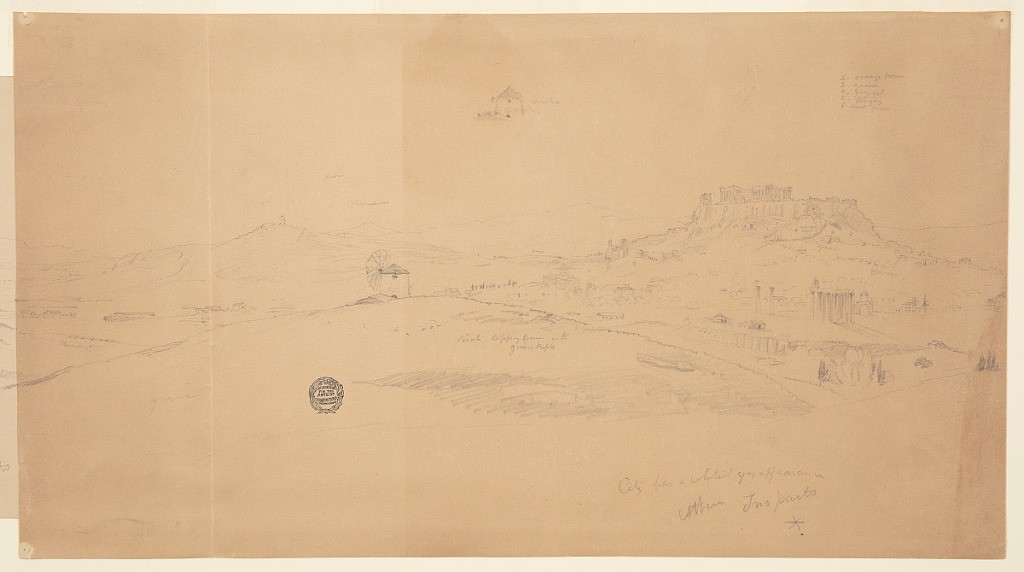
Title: View of Athens, Greece, Part Two
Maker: Frederic Edwin Church, American, 1826–1900
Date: April 1869
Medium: Graphite on light brown wove paper
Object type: Drawing
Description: Landscape and architecture sketch showing the second part of a panoramic view of Athens, Greece, and the Acropolis from the southeast. This description refers to the entire view, comprising two leaves with 1917-4-650-a. In the foreground, a large, cylindrical, stone windmill is perched atop a prominent hill at right. Just beyond it, at far right, the ruinous structures and still-standing columns of the Temple of Olympian Zeus (beside the Arch of Hadrian) are visible beneath the Acropolis, which looms over the scene in the middle distance at upper right. The fragmented Parthenon is clearly distinguishable on top of it and viewed obliquely. At the base of the left slope, the Odeon of Herodes Atticus is shown with its tall walls. In the middle distance at center, the Philopappos Monument is clearly visible atop a prominent hill known as the Hill of Muses, or Philopappou Hill. Between this hill and the Acropolis, the Pynx ceremonial hill is also visible. The terrain at left is marked with several small hills, one of which hosts a windmill, before reaching the seashore at far left. In the background, the rugged mountains of Salamis (at left) and the Egaleo range (at right) form a serrated horizon.